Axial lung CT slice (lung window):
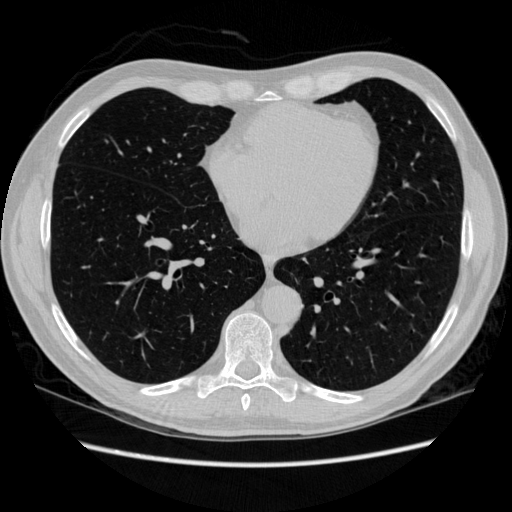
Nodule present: no